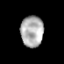
Tissue: prostate
Cell type: Myeloid cells
Senescence score: 0.2956
Nuclear area (px): 694
Mean DAPI intensity: 174.45